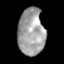
Tissue: skin
Cell type: Epithelial cells
Senescence score: 0.9183
Nuclear area (px): 1222
Mean DAPI intensity: 160.692